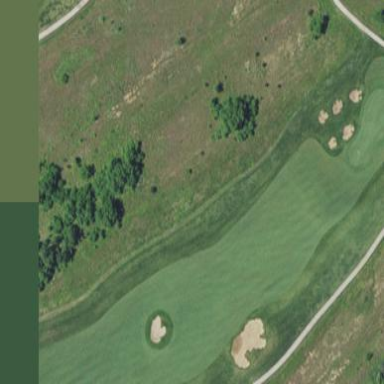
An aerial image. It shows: Golf fairway surrounded by grass.